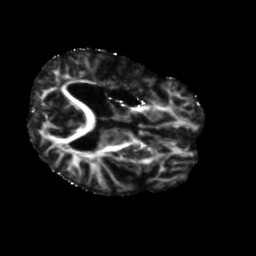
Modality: FA
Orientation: axial
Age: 58
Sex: male
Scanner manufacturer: siemens
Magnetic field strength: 3 T
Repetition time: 5.47 s
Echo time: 0.0854 s